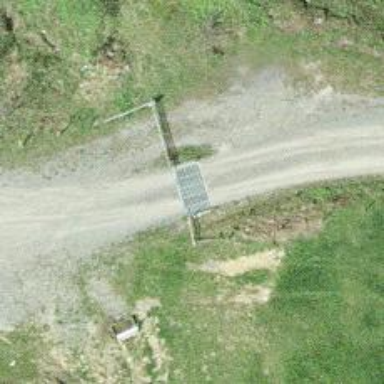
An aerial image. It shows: Cattle grid.